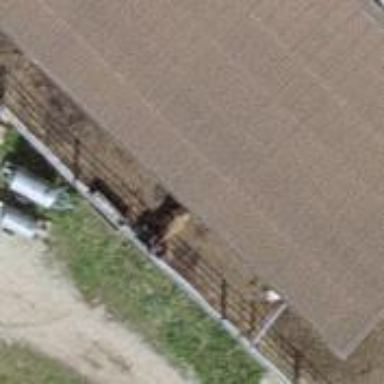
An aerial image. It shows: View of roof of building.